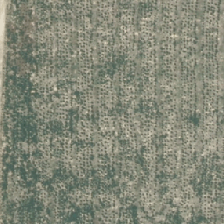
Land cover: harvested_forest